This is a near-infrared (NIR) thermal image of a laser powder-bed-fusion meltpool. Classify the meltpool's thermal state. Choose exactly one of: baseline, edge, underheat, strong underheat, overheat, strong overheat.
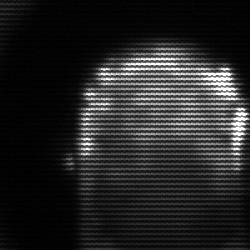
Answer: baseline